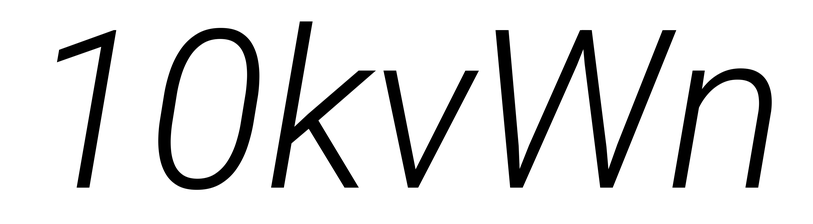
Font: Roboto-Italic_Light_Italic